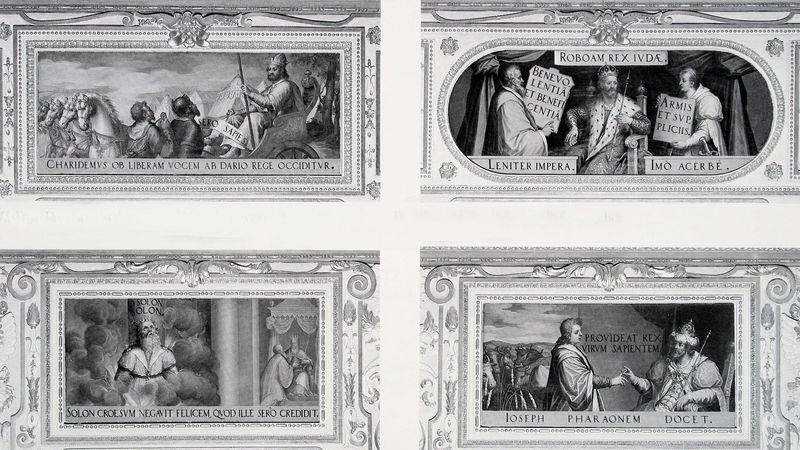
Titel: Beständigkeit, Verschwiegenheit, Aufrichtigkeit, Treue - Darius weist den Rat des Charidemos zurück, Rehabeam und seine Ratgeber, Krösus und Solon, Die Traumdeutung Josephs
Künstler: Peter Candid
Standort: München
Institution: Residenz, Trierzimmer
Schlagwörter: blätter, gemälde, gott, mann, schatten, weiß, wolken, menschen, grau, licht, männer, schwarz, tiere, wolke, malerei, muster, ornament, wand, barock, bibel, geschichte, hermelin, pelz, rahmen, tod, rauch, decke, krone, renaissance, oval, pferd, pferde, reiter, umrandung, mähne, schrift, bilder, fotos, stab, kutsche, rand, figuren, wagen, bischof, historienbild, kaiser, könig, thron, tafel, kartusche, inschrift, dekor, ornamente, verzierung, wandgemälde, stuck, foto, fotografie, photographie, rechtecke, vier, kreuz, religion, umrahmung, druck, schwarzweiss, comic, radierung, stich, titel, text, schawrz, beschriftung, herrscher, nerz, ritter, photo, wandbilder, schnörkel, leben, voluten, fresken, audienz, baldachin, könige, speere, deckengemälde, fresko, töten, karl, schnecken, streitwagen, stiche, kupferstich, gespann, fotographie, abfolge, szenen, details, josef, joseph, herscher, abbildungen, kronen, inschriften, latein, beschriftet, lateinisch, rocaille, decken, ausschnitte, verbrennung, tafeln, gefesselt, scheine, folge, kartuschen, pharao, photos, rocaillen, rollwerk, salomon, recht, märthyrer, perlschnur, pharaonen, deckenbilder, lateineisch, radierungen, sc heiterhaufen, briefmarken, ferd, 4, nertz, pharaonem, darius, judäa, roboam, solon